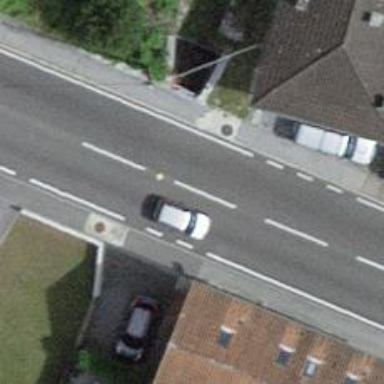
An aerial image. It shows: Primary road with asphalt surface and designated cycle lane.